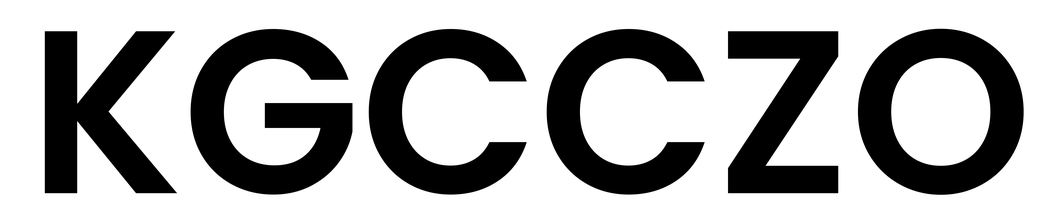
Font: Poppins-SemiBold